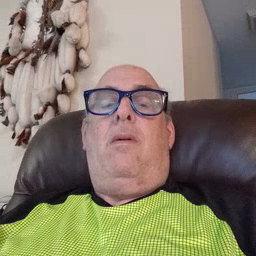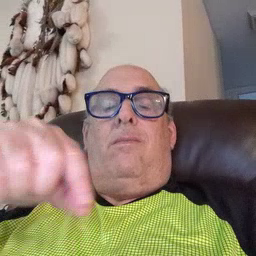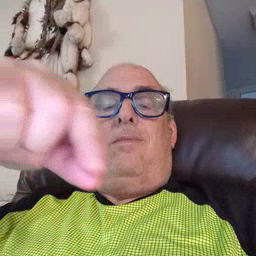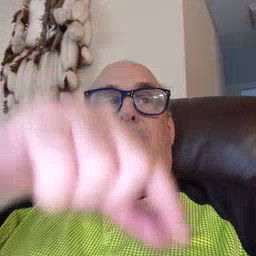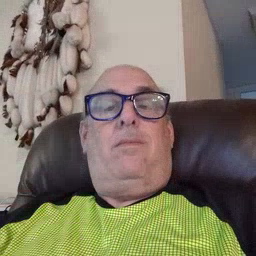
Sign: puzzle